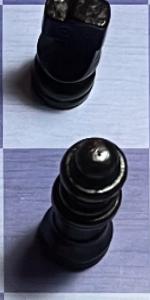
Label: Queen_Black